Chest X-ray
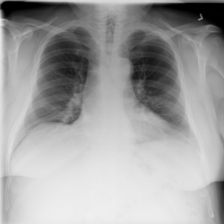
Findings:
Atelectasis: negative
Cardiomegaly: negative
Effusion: negative
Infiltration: negative
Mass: negative
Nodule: negative
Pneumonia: negative
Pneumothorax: negative
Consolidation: negative
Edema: negative
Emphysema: negative
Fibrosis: negative
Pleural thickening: negative
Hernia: negative